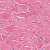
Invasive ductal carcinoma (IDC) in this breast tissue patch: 0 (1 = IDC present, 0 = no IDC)